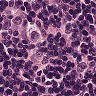
Metastatic tissue present: yes